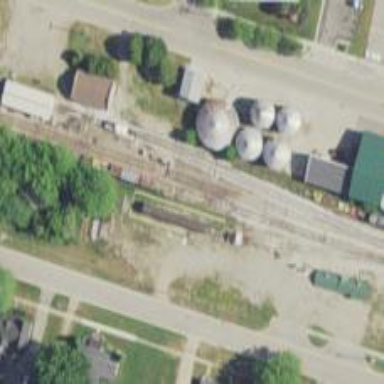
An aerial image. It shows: Preserved historic railway siding with rails.